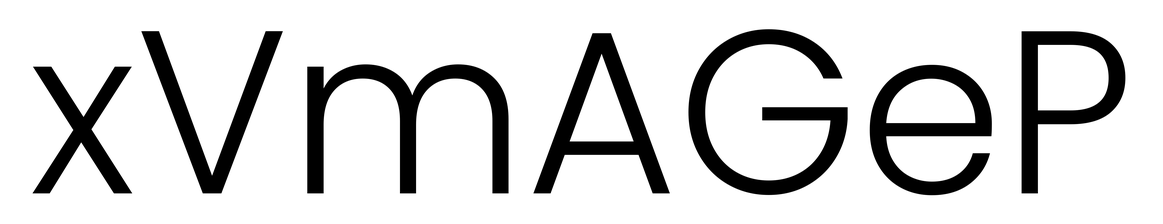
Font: Poppins-Light